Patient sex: M
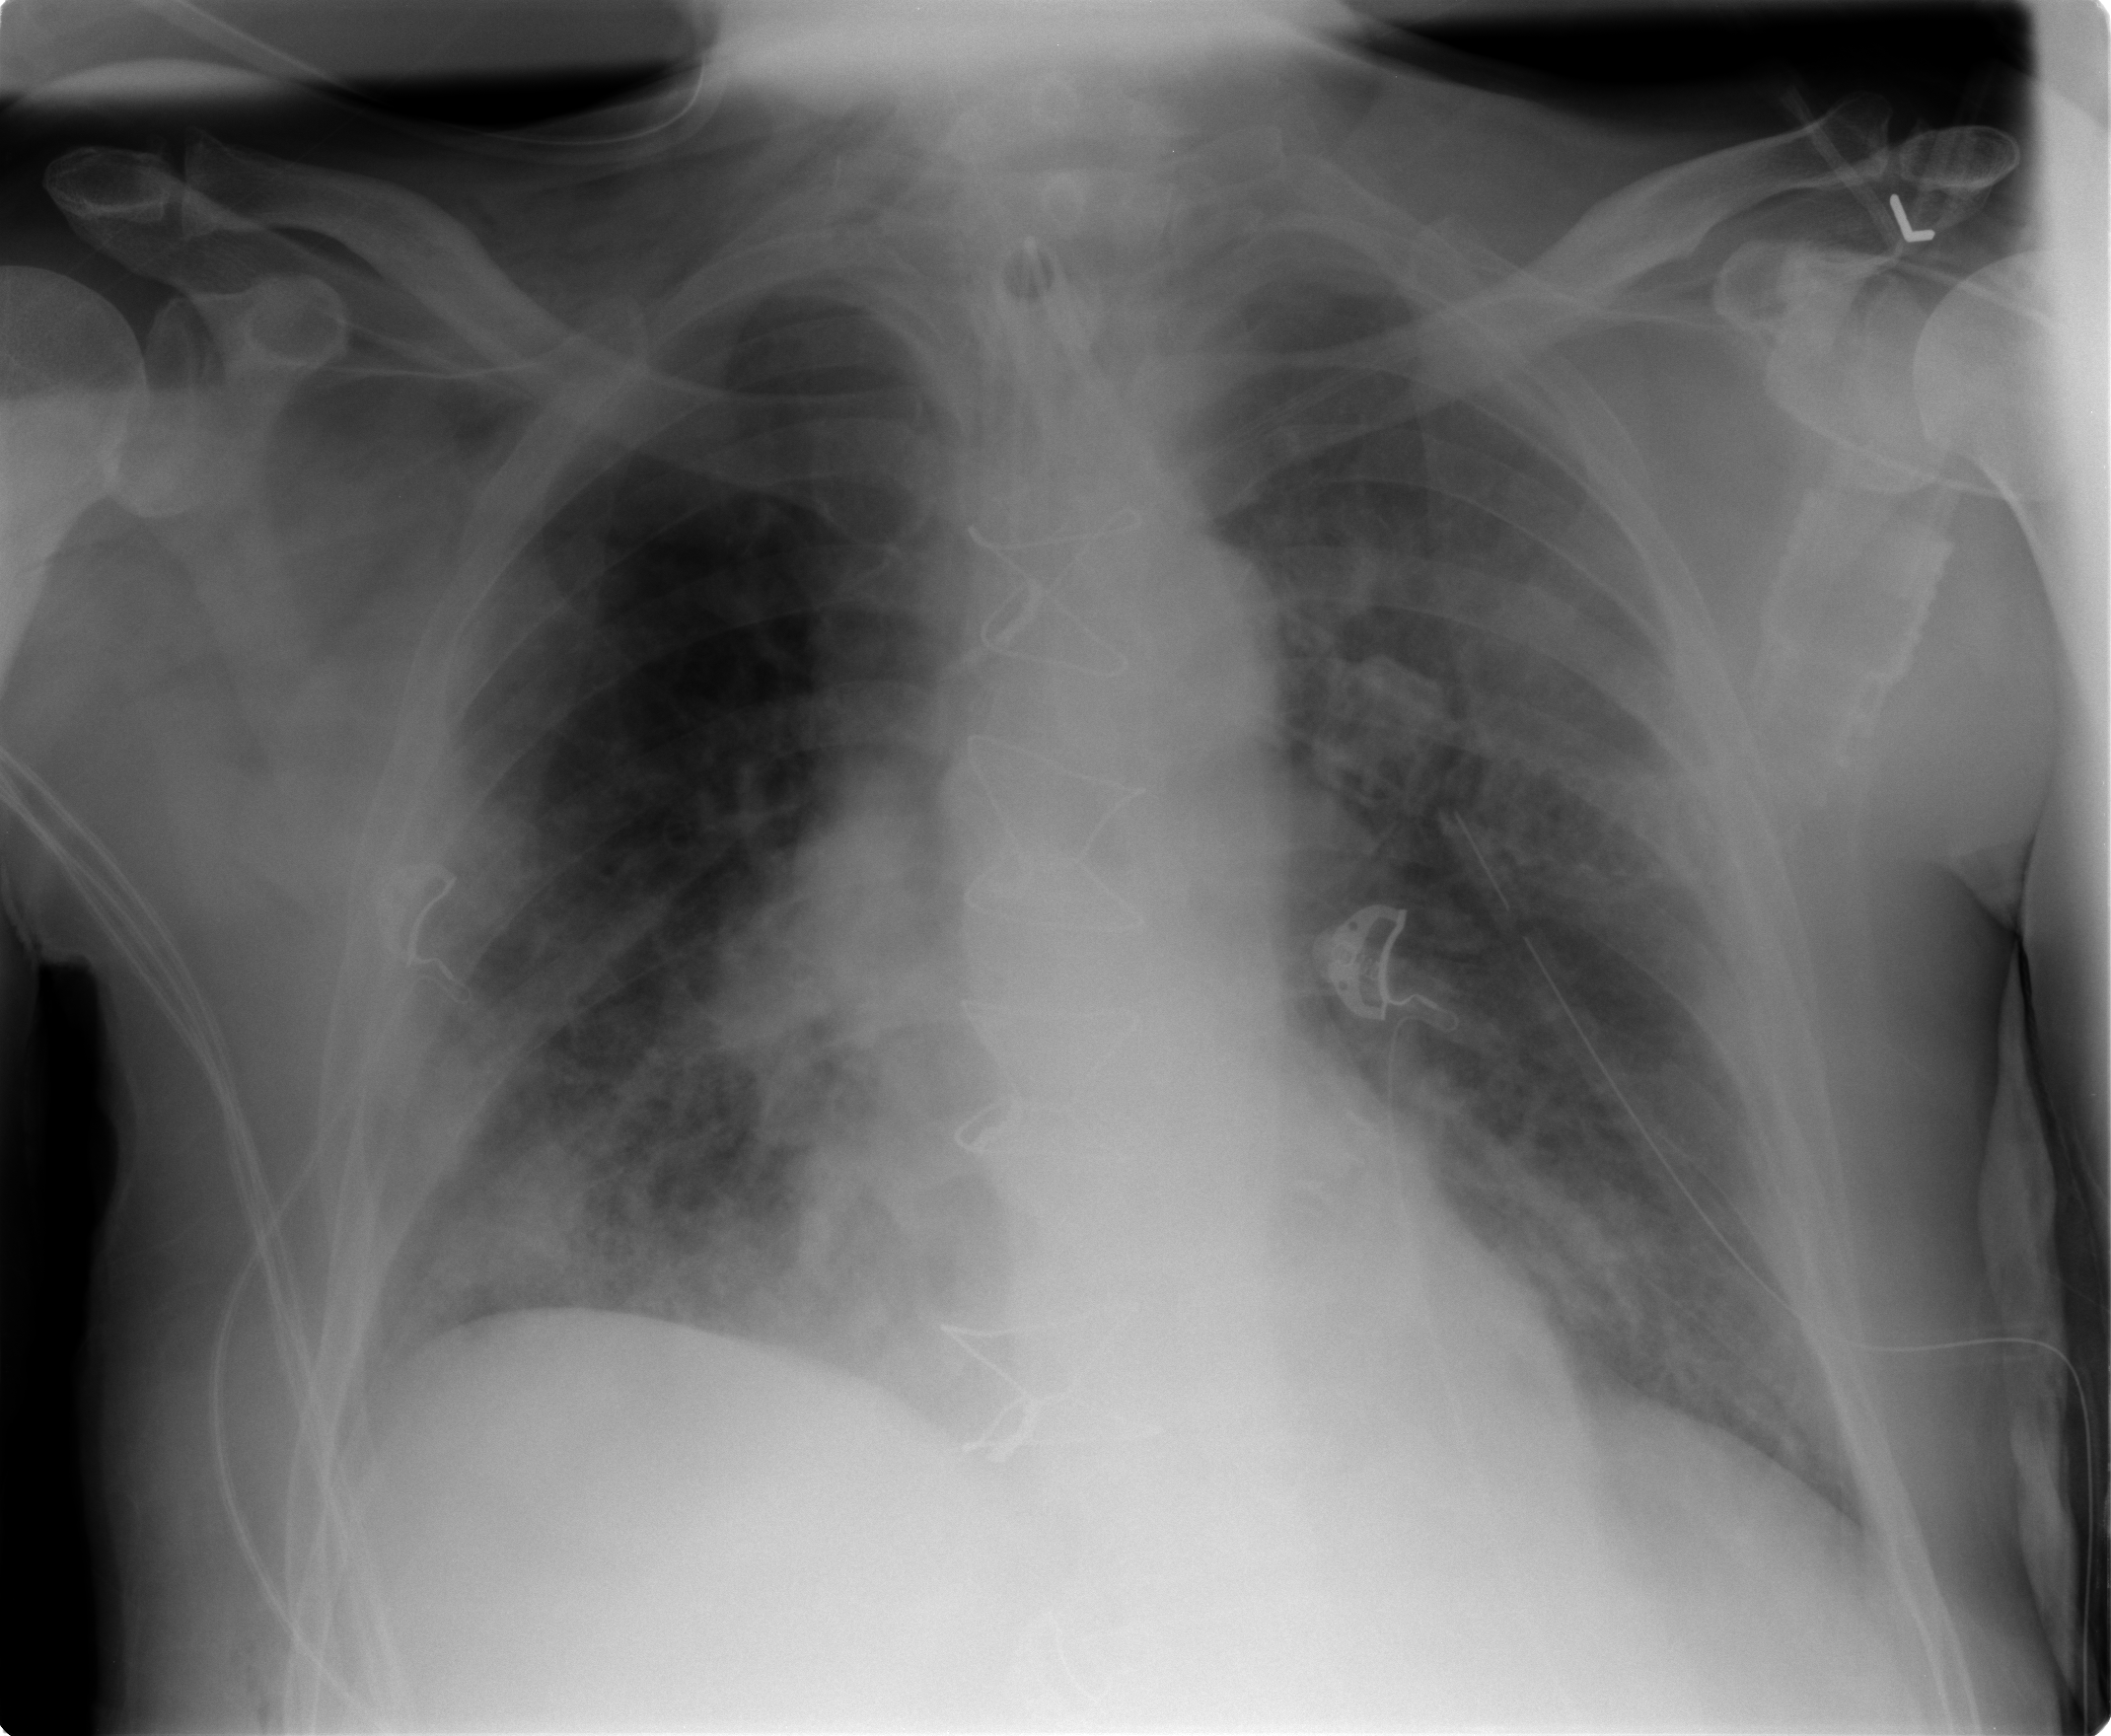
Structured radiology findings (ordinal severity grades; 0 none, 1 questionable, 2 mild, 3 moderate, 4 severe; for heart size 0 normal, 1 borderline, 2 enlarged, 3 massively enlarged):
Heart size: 0
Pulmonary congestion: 2
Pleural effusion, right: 2
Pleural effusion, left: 1
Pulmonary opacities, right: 3
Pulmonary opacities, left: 3
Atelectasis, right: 3
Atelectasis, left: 3